Question: Have been trying to solve this without just creating an IF for every condition. I want to create a formula that returns true if a range is in order but returns false in the following conditions
The first cell in the range is blank
There exist a blank cell in the middle of the range
The range is out of order
(Blank cells at the END of the range are okay)
I cannot seem to create a formula capable of this. I've attached an image for clarification. Thanks for any help!

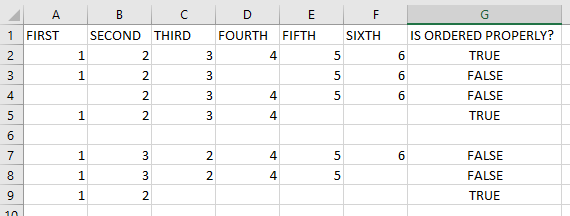
Answer: Use offset ranges to compare adjacent cells. The conditions are
(1) No instances of the number in a cell being greater than the number in the following cell, unless the following cell is blank
(2) No instances of a cell being blank, where the following cell is not blank.
'''
=IF(COUNT(A2:F2)=0,"",SUM((A2:E2>B2:F2)*(B2:F2<>""))+SUM((A2:E2="")*(B2:F2<>""))=0)
'''
<URL>